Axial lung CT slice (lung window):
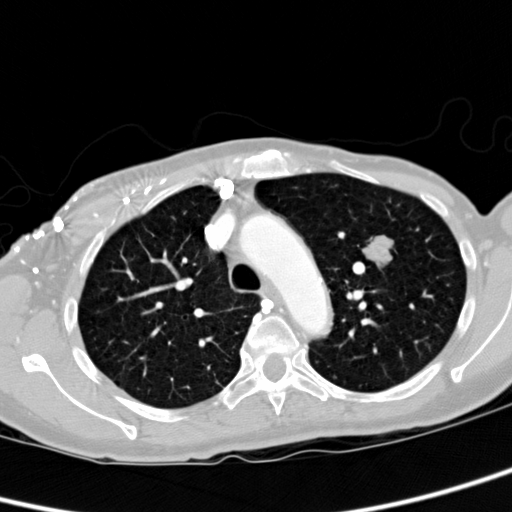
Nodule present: yes
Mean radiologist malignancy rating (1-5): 3.75